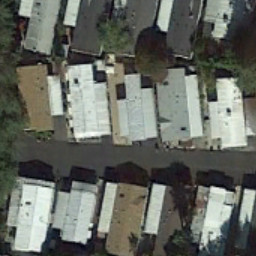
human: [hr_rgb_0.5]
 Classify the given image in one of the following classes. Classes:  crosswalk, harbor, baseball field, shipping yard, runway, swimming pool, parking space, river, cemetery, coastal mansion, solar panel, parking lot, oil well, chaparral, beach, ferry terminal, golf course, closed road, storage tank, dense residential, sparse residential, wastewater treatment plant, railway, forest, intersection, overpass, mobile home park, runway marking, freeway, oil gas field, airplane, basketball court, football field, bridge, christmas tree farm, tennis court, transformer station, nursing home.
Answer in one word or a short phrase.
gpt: mobile home park